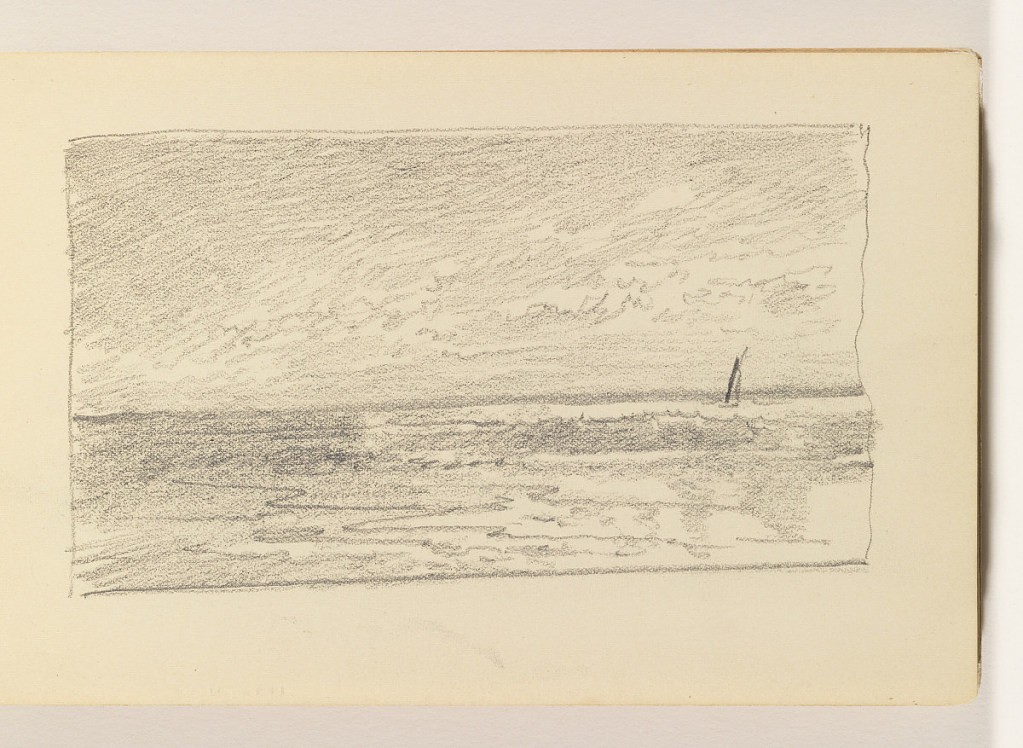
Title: Calm Sea with Sailboat
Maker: William Trost Richards, American, 1833–1905
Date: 1885–90
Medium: Graphite on cream wove paper, bound
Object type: Sketchbook folio
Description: Calm sea coming onto shore at left in foreground. At right in distance, one small sailboat.